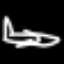
Label: airplane